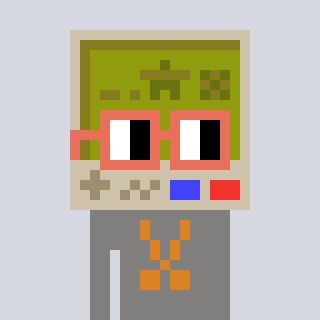
a pixel art character with square orange glasses, a gameboy-shaped head and a bluegrey-colored body on a cool background